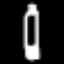
Label: pencil